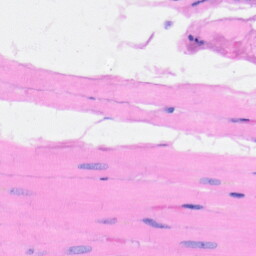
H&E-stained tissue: Heart